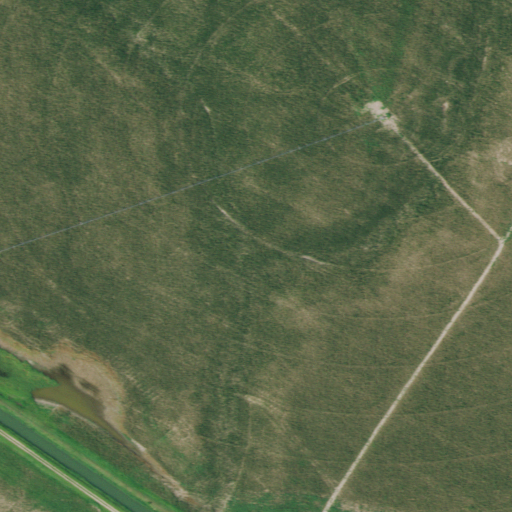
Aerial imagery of valley in Nebraska named Ash Canyon containing cultivated crops and grassland